Question: How can I access app data from another app (eg. login credentials and user)?
Example: Messenger app can access the Facebook app data like Facebook user data.

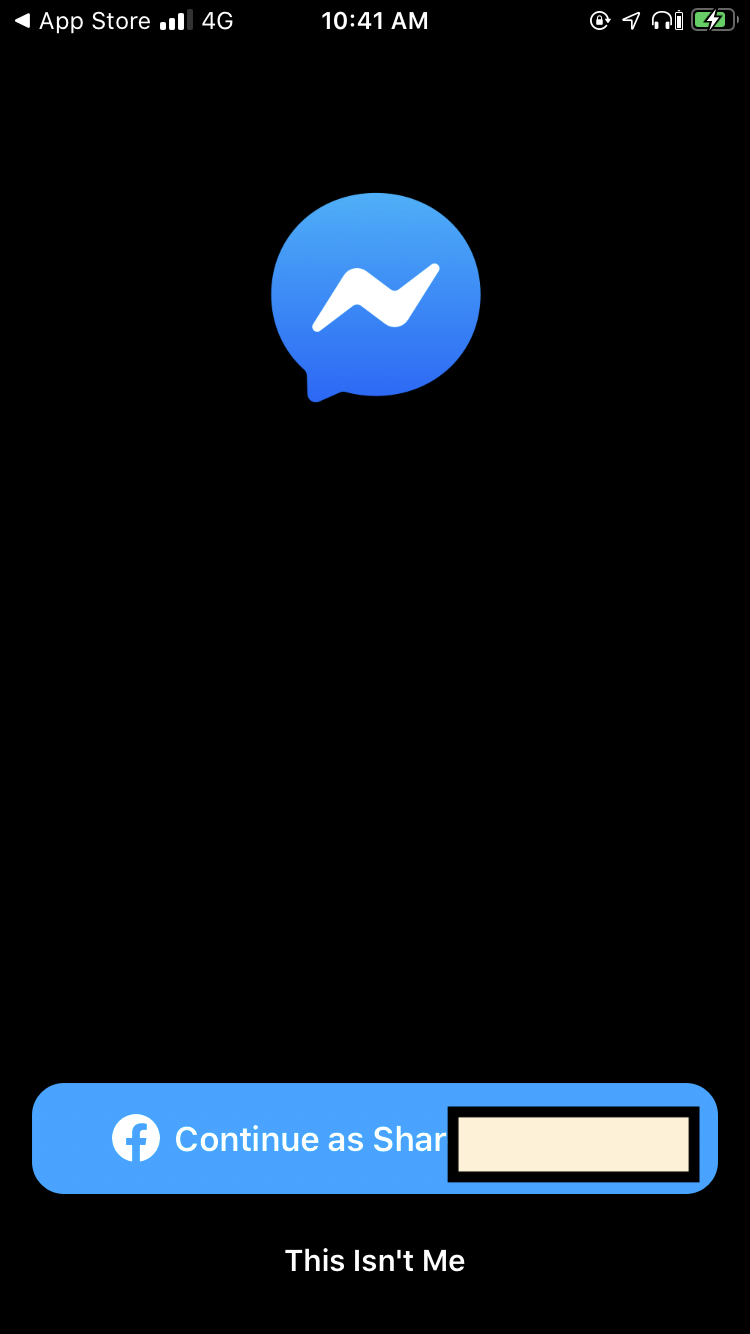
Answer: Example: Messenger app can access the Facebook app data like Facebook user data.
For your Reference
The value of this property is the same for apps that come from the same vendor running on the same device. A different value is returned for apps on the same device that come from different vendors, and for apps on different devices regardless of vendor.
Normally, the vendor is determined by data provided by the App Store. If the app was not installed from the app store (such as enterprise apps and apps still in development), then a vendor identifier is calculated based on the app's bundle ID. The bundle ID is assumed to be in reverse-DNS format.
<URL>
Another way also suggest
<URL>